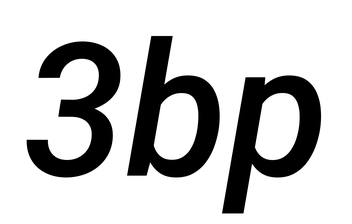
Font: Roboto-Italic_Medium_Italic